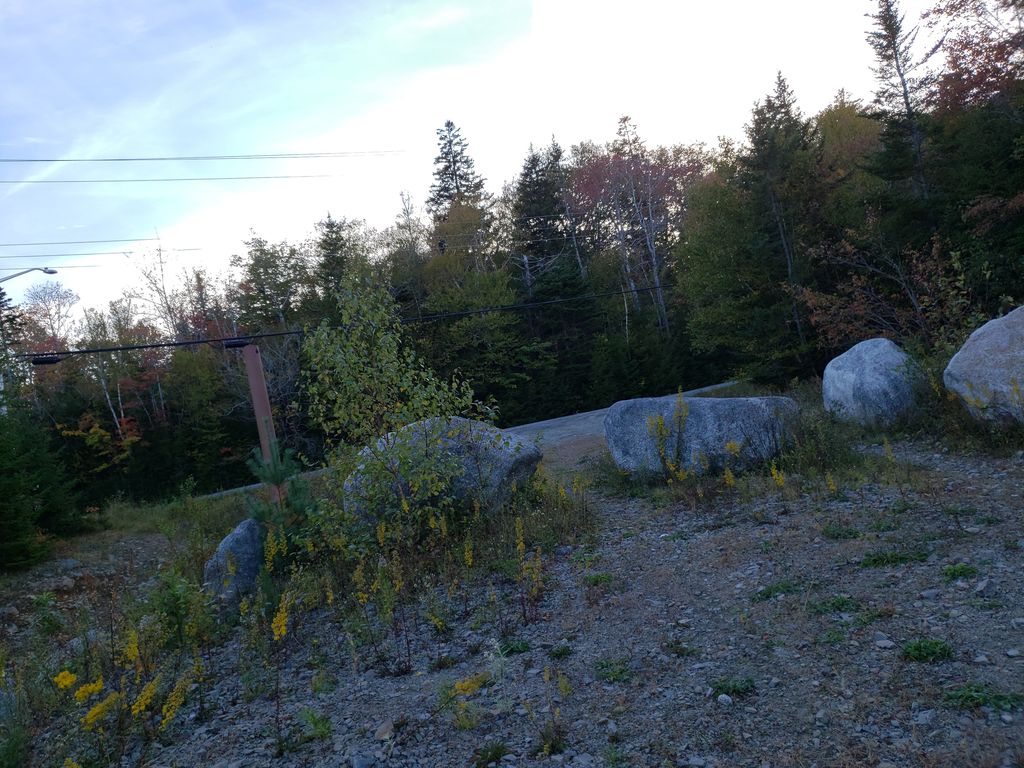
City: halifax